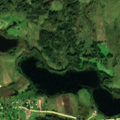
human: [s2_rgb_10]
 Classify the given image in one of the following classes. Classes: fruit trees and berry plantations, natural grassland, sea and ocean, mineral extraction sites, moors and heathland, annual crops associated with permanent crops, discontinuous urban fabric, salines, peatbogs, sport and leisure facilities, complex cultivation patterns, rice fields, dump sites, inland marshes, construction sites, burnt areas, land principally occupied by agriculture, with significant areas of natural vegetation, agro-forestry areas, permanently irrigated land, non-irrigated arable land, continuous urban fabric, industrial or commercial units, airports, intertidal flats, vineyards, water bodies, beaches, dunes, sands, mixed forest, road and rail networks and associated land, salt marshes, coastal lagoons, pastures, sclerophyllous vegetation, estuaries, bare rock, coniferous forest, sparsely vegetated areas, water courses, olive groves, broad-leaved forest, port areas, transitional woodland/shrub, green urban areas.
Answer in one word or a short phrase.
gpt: non-irrigated arable land, complex cultivation patterns, land principally occupied by agriculture, with significant areas of natural vegetation, broad-leaved forest, water bodies